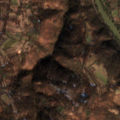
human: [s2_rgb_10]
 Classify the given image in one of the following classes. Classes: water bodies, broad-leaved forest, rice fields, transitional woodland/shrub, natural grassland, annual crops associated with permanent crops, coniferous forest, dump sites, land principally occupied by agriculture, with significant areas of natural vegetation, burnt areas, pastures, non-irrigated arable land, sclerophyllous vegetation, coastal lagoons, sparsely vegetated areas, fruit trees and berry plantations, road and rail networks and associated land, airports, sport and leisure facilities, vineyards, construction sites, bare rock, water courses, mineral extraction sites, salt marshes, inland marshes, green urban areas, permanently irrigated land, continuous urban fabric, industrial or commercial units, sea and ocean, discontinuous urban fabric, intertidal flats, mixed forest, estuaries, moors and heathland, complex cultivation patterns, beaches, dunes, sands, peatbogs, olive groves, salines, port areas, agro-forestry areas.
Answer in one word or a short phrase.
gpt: complex cultivation patterns, land principally occupied by agriculture, with significant areas of natural vegetation, broad-leaved forest, transitional woodland/shrub